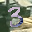
Label: 3